Field crop: tomato
Growth stage: 1
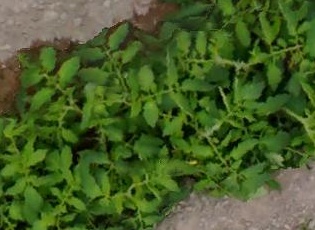
Species: tomato